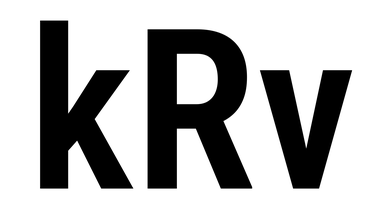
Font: Roboto_Condensed_SemiBold